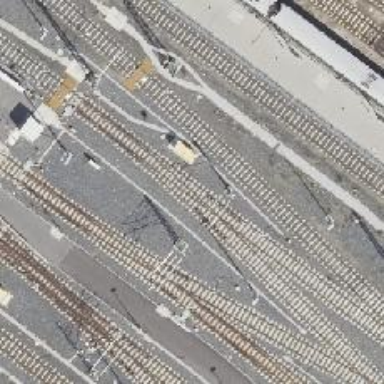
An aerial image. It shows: Railway switch.